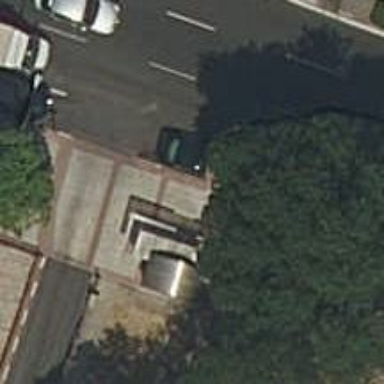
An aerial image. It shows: Kiosk.